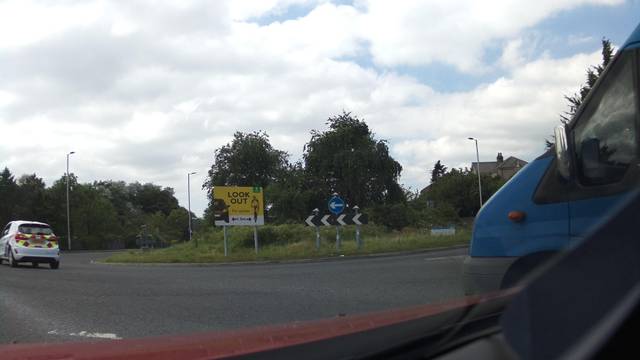
Region: United Kingdom
Coordinates: 50.366, -4.101